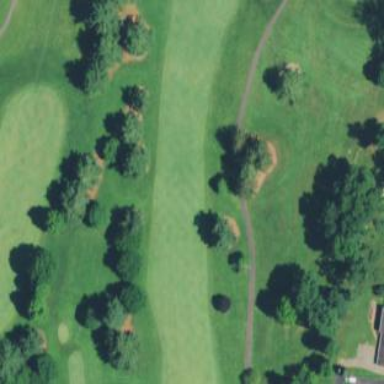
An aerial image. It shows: Scenic golf fairway.